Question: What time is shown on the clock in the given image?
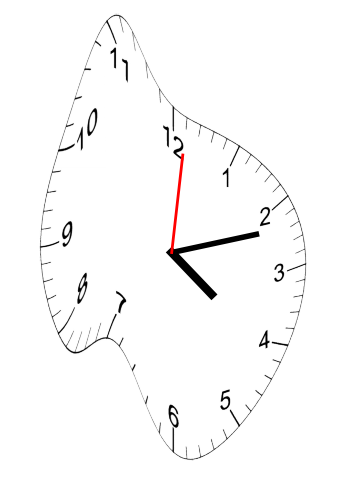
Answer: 04:12:01